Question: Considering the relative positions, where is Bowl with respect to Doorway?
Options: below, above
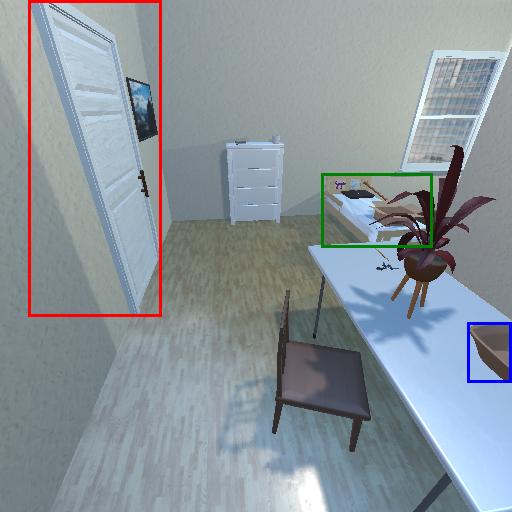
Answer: below